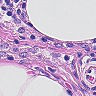
Metastatic tissue present: no